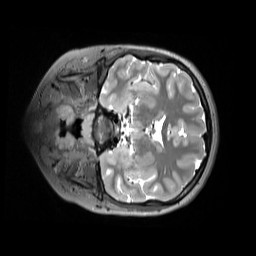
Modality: T2w
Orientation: coronal
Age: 12
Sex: female
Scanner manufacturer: siemens
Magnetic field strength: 3 T
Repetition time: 3.2 s
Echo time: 0.408 s